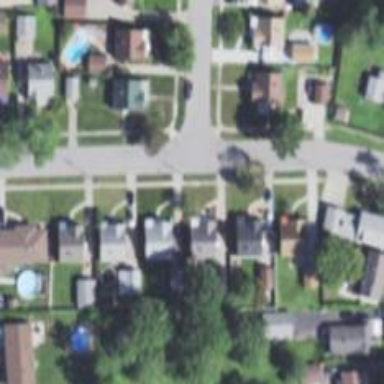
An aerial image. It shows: Residential road.